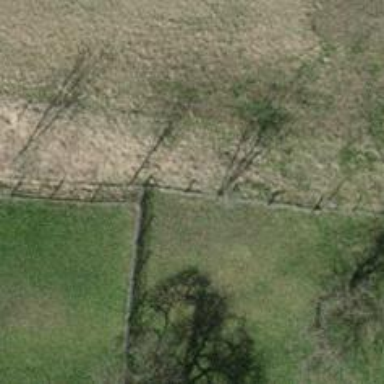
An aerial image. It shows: Fence is in the image.